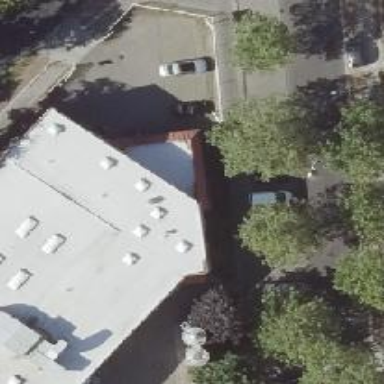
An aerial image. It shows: Bakery.